Aerial crown-view tile of a tropical tree (Barro Colorado Island, Panama), acquired 20240716:
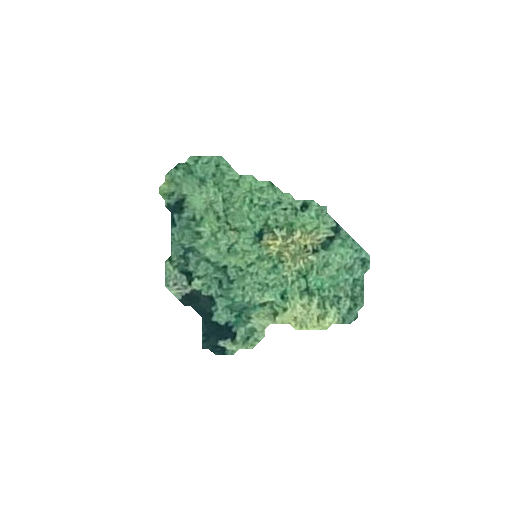
Species: Inga marginata
GBIF accepted scientific name: Inga marginata
Crown area: 42.94 m²